Question: What's the easiest way to draw an arrow at the end of a <URL>? The tricky part is to get the correct rotation to mach the incoming line segment.
Any ideas on how to go about this? Should I extend <URL>?

I've got this for drawing a simple bezier line.
'''
<Path Stroke="Black" StrokeThickness="1">
<Path.Data>
<PathGeometry>
<PathGeometry.Figures>
<PathFigureCollection>
<PathFigure StartPoint="100,430">
<PathFigure.Segments>
<PathSegmentCollection>
<QuadraticBezierSegment Point1="150,250" Point2="250,300" />
</PathSegmentCollection>
</PathFigure.Segments>
</PathFigure>
</PathFigureCollection>
</PathGeometry.Figures>
</PathGeometry>
</Path.Data>
</Path>
'''
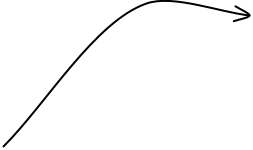
Answer: You could define the geometry for the arrow head....but it would take trial and error to correctly orientate it on the end of the bezier curve.
Instead you could use this control and define the endcap you wanted using geometry and it properly places it on the end of the "line".
- <URL>'''
<loc:CappedLine Stroke="Red" StrokeThickness="1" Canvas.Left="40" Canvas.Top="200" RenderTransformOrigin="0.5,0.5" Height="107" Width="195">
<loc:CappedLine.EndCap>
<GeometryGroup>
<LineGeometry StartPoint="0,0" EndPoint="10,10"/>
<LineGeometry StartPoint="0,0" EndPoint="10,-10"/>
</GeometryGroup>
</loc:CappedLine.EndCap>
<loc:CappedLine.LinePath>
<PathGeometry Figures="M0,0 C1,1 10.5,75.5 48.5,66.5 86.5,57.5 5,3.<PHONE> 105.5,16.500091 157.5,29.500166 164.5,87.500505 164.5,87.500505" />
</loc:CappedLine.LinePath>
</loc:CappedLine>
<loc:CappedLine Stroke="Red" StrokeThickness="1" Canvas.Left="180" Canvas.Top="200" RenderTransformOrigin="0.5,0.5" Height="107" Width="195">
<loc:CappedLine.EndCap>
<GeometryGroup>
<LineGeometry StartPoint="0,0" EndPoint="10,10"/>
<LineGeometry StartPoint="0,0" EndPoint="10,-10"/>
</GeometryGroup>
</loc:CappedLine.EndCap>
<loc:CappedLine.LinePath>
<PathGeometry Figures="M0,0 C1,1 10.5,75.5 48.5,66.5 86.5,57.5 5,3.<PHONE> 105.5,16.500091" />
</loc:CappedLine.LinePath>
</loc:CappedLine>
'''